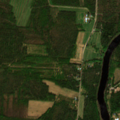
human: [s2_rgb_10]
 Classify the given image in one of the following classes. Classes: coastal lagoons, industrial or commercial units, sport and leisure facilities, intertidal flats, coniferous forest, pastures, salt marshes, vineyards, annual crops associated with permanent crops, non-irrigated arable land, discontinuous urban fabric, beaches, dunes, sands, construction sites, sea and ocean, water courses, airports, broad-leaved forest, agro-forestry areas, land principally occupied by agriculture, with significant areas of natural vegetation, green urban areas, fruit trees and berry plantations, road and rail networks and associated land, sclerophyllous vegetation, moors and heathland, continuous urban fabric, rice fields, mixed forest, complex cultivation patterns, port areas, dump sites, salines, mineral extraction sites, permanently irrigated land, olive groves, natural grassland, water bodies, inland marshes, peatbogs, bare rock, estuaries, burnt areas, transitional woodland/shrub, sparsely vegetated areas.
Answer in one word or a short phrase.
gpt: land principally occupied by agriculture, with significant areas of natural vegetation, coniferous forest, mixed forest, transitional woodland/shrub, water courses